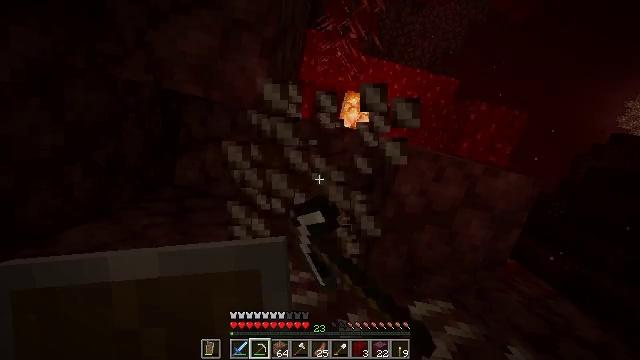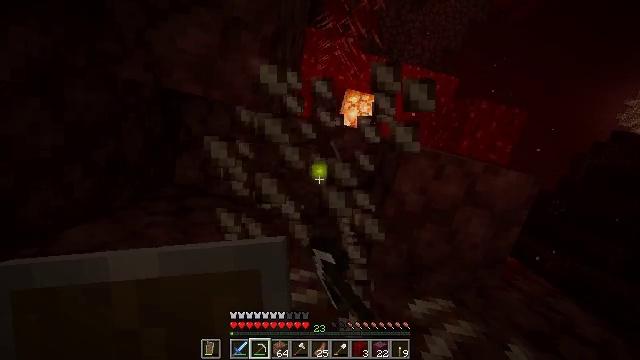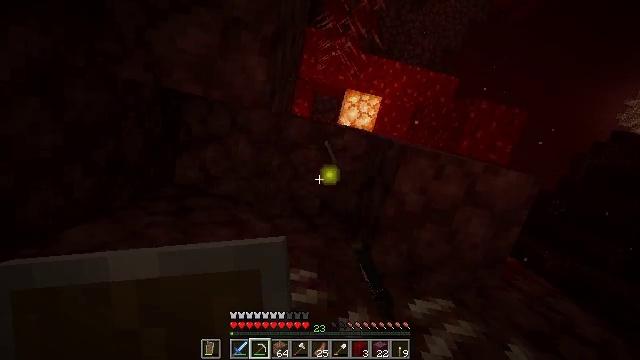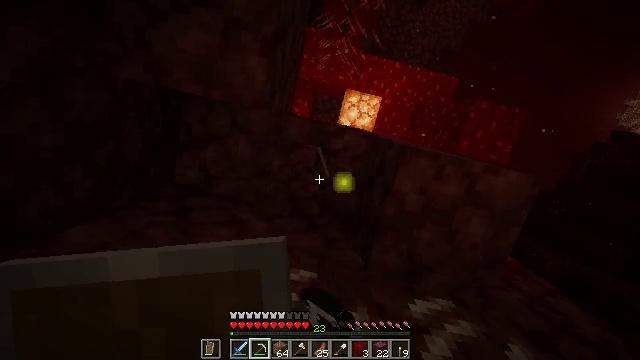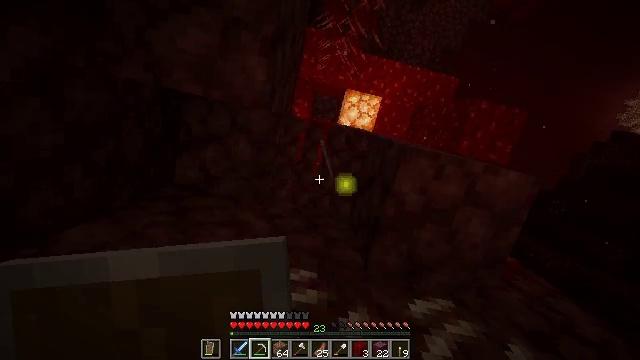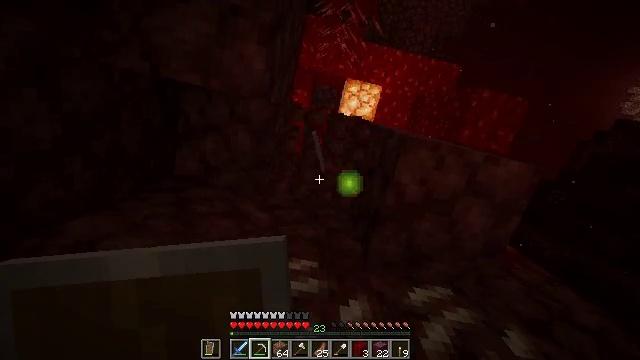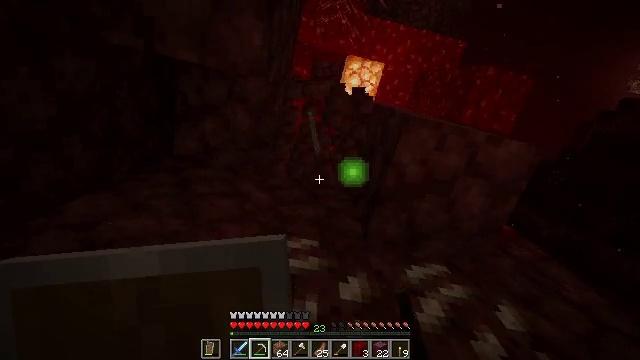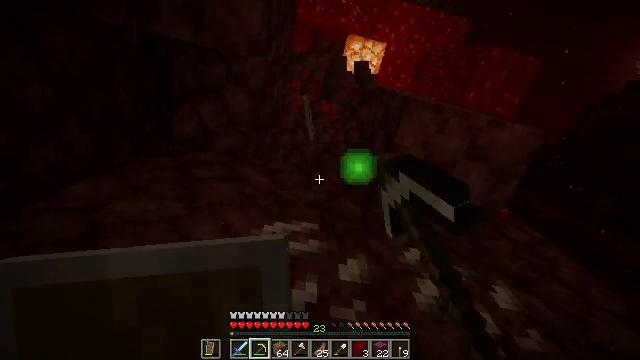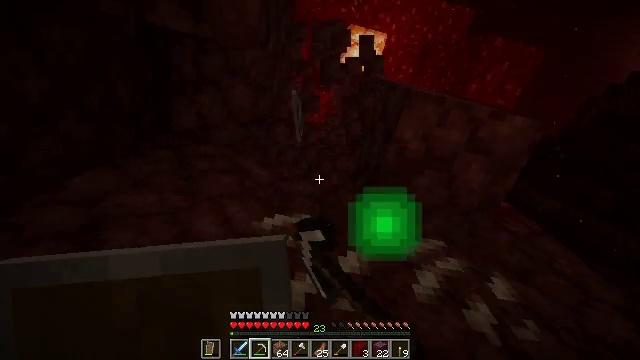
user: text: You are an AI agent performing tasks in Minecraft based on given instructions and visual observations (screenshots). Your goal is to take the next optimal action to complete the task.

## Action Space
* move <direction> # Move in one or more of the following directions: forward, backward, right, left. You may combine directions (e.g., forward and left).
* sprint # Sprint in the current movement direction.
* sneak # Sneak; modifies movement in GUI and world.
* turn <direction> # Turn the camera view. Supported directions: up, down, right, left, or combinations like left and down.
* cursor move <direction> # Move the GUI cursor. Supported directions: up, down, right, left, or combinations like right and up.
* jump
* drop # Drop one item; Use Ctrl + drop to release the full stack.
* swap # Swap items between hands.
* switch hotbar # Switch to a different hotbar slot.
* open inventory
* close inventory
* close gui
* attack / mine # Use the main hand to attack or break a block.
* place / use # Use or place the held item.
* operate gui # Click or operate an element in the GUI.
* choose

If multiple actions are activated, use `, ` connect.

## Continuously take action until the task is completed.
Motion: motion action
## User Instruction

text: Break crimson nylium for resources.
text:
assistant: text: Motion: sneak, attack / mine
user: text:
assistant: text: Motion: sneak, attack / mine
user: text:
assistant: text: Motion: sneak, attack / mine
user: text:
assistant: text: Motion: sneak, attack / mine
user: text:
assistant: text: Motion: sneak, turn down, attack / mine
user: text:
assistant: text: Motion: sneak, turn down, attack / mine
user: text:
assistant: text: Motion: sneak, turn down, attack / mine
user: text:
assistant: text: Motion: sneak, turn down, attack / mine
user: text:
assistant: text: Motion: sneak, attack / mine